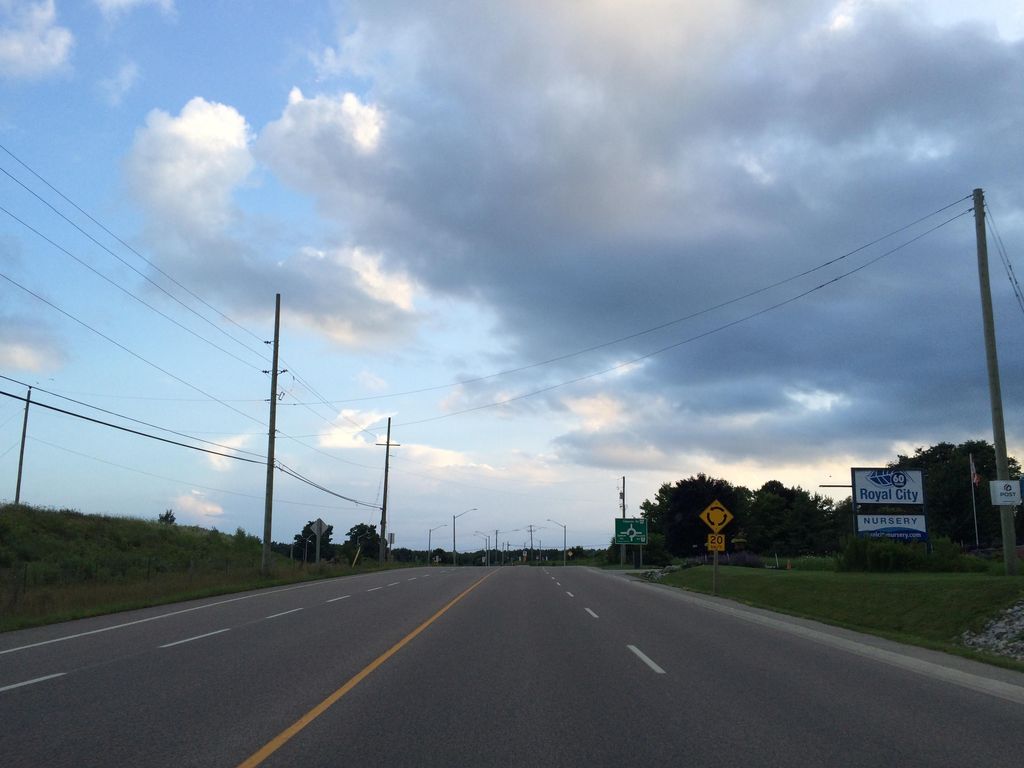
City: kitchener-waterloo